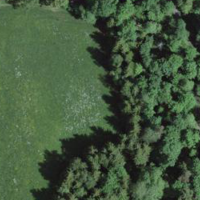
EUNIS habitat code: 41
Species observed at this site:
Lapsana communis
Fraxinus excelsior